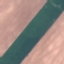
Label: AnnualCrop